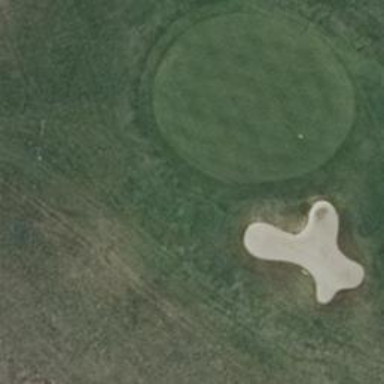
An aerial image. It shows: Golf green.